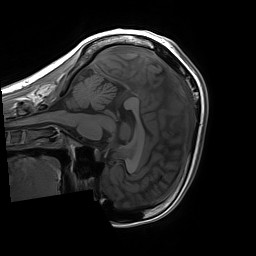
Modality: T1w
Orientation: sagittal
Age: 31
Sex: female